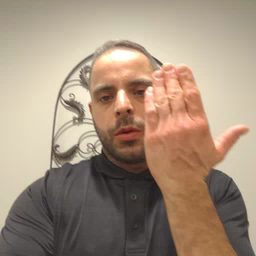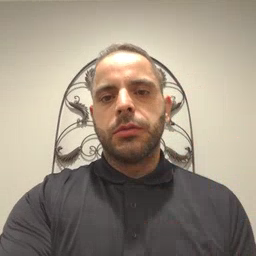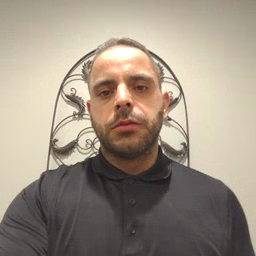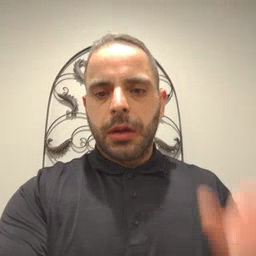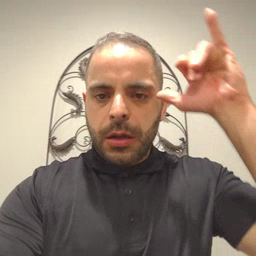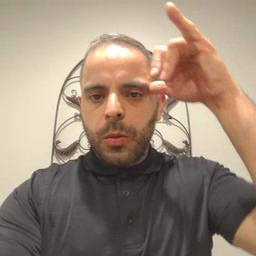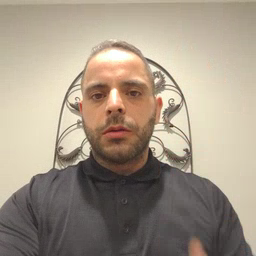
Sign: cow